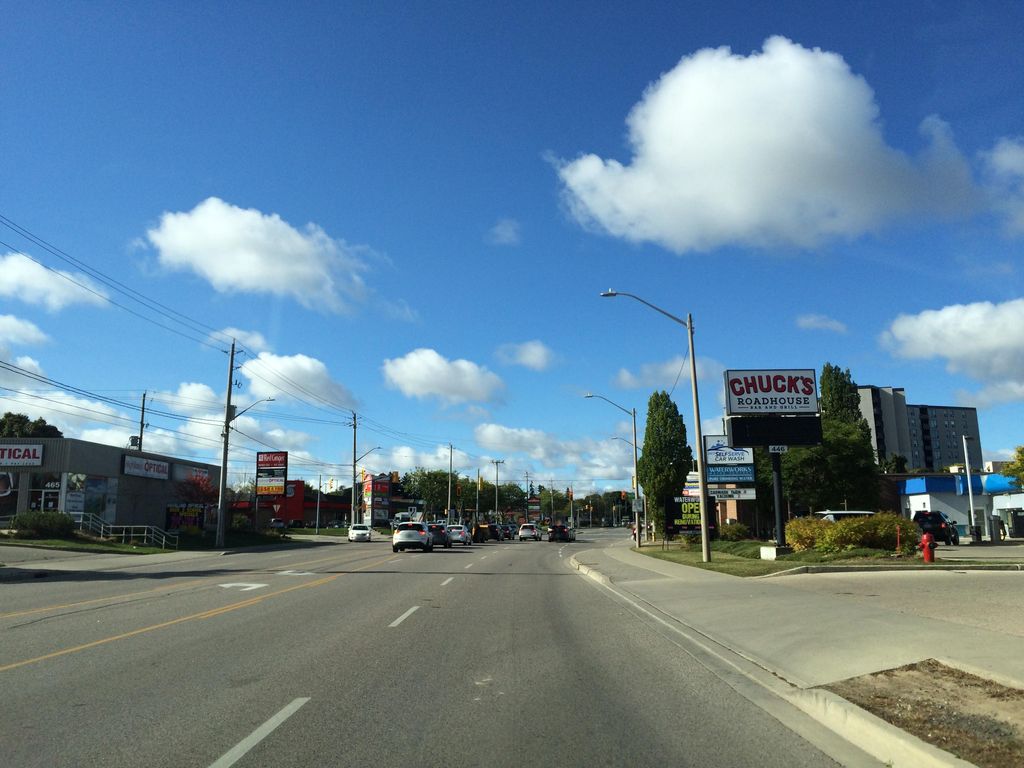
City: kitchener-waterloo